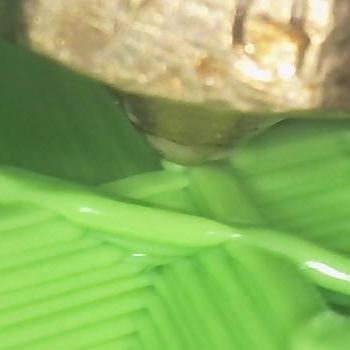
Flow rate: 283%